Question: I want to stop woocommerce email notification if order value is '$0.00'
I used this code :
'''
function restrict_admin_new_order_mail( $recipient, $order ) {
if( $order->get_total() === '0.00' ) {
return;
} else {
return $recipient;
}
}
add_filter('woocommerce_email_recipient_new_order', 'restrict_admin_new_order_mail', 1, 2);
'''
The code working but I got this fatal error, all email options disappeared at Woocommerce settings (see attached screenshot).

'''
Error Details
=============
[13-Jan-2021 17:34:15 UTC] PHP Fatal error: Uncaught Error: Call to a member function get_total() on null in C:\Users\joe\Local Sites\staging\app\public\wp-content\themes\flatsome-child\functions.php:8
Stack trace:
#0 C:\Users\joe\Local Sites\staging\app\public\wp-includes\class-wp-hook.php(289): restrict_admin_new_order_mail('email@gmail....', NULL)
#1 C:\Users\joe\Local Sites\staging\app\public\wp-includes\plugin.php(206): WP_Hook->apply_filters('email@gmail....', Array)
#2 C:\Users\joe\Local Sites\staging\app\public\wp-content\plugins\woocommerce\includes\emails\class-wc-email.php(399): apply_filters('woocommerce_ema...', 'email@gmail....', NULL, Object(WC_Email_New_Order))
#3 C:\Users\joe\Local Sites\staging\app\public\wp-content\plugins\woocommerce\includes\admin\settings\class-wc-settings-emails.php(294): WC_Email->get_recipient()
#4 C:\Users\joe\Local Sites\staging\app\public\wp-includes\class-wp-hook.php(287): WC_Settings_Emails->email_notification_setting(Array)
#5 C:\Users\joe\Local Sites\staging\app\public\wp-includes\ in C:\Users\joe\Local Sites\staging\app\public\wp-content\themes\flatsome-child\functions.php on line 8
'''
Any help please?
Thanks
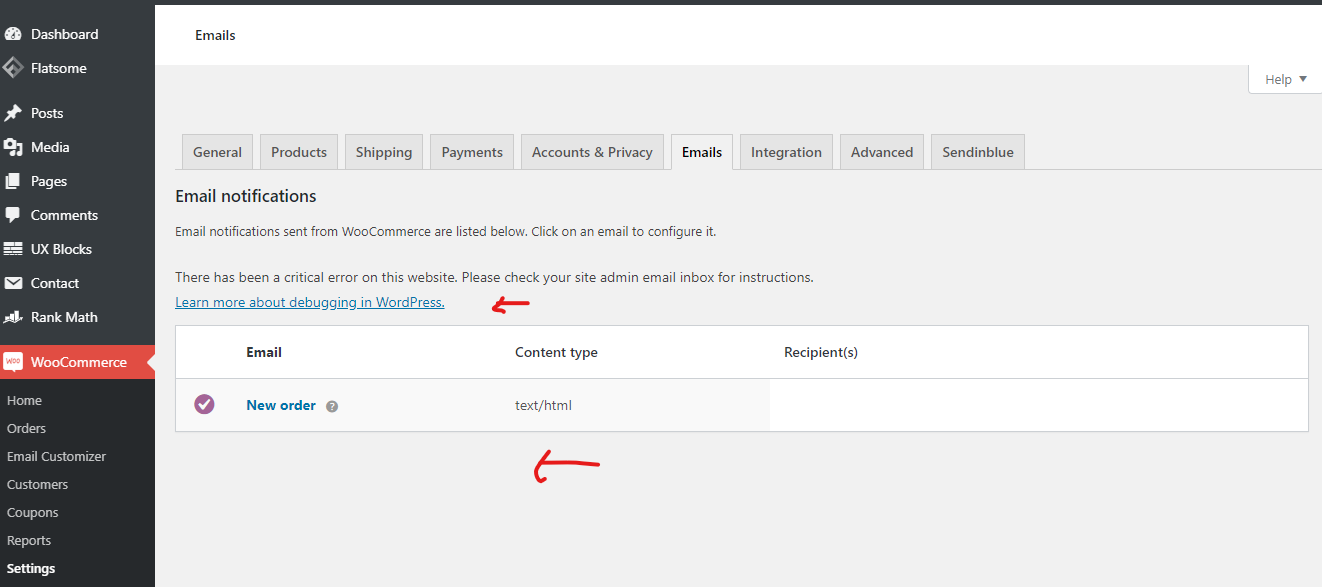
Answer: To avoid this error, you need to add this simple line inside your function at the beginning:
'''
if ( ! is_a( $order, 'WC_Order' ) ) return $recipient;
'''
I have also revisited your code a bit... Try this:
'''
add_filter('woocommerce_email_recipient_new_order', 'restrict_admin_new_order_mail', 1, 2);
function restrict_admin_new_order_mail( $recipient, $order ) {
if ( ! is_a( $order, 'WC_Order' ) )
return $recipient;
if( $order->get_total() > 0 ) {
return $recipient;
} else {
return '';
}
}
'''
Code goes in functions.php file of the active child theme (or active theme). It should works now.